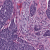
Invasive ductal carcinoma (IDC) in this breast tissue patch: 1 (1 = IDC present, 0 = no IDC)